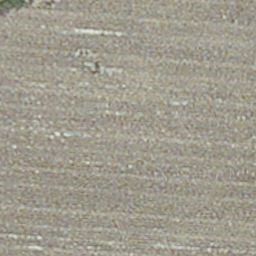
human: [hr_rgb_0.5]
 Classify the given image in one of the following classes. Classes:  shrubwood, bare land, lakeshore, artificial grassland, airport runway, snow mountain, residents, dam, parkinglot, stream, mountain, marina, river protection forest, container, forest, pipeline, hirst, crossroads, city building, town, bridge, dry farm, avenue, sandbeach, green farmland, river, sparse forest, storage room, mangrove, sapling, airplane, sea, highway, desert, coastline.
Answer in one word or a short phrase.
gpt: dry farm